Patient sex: M
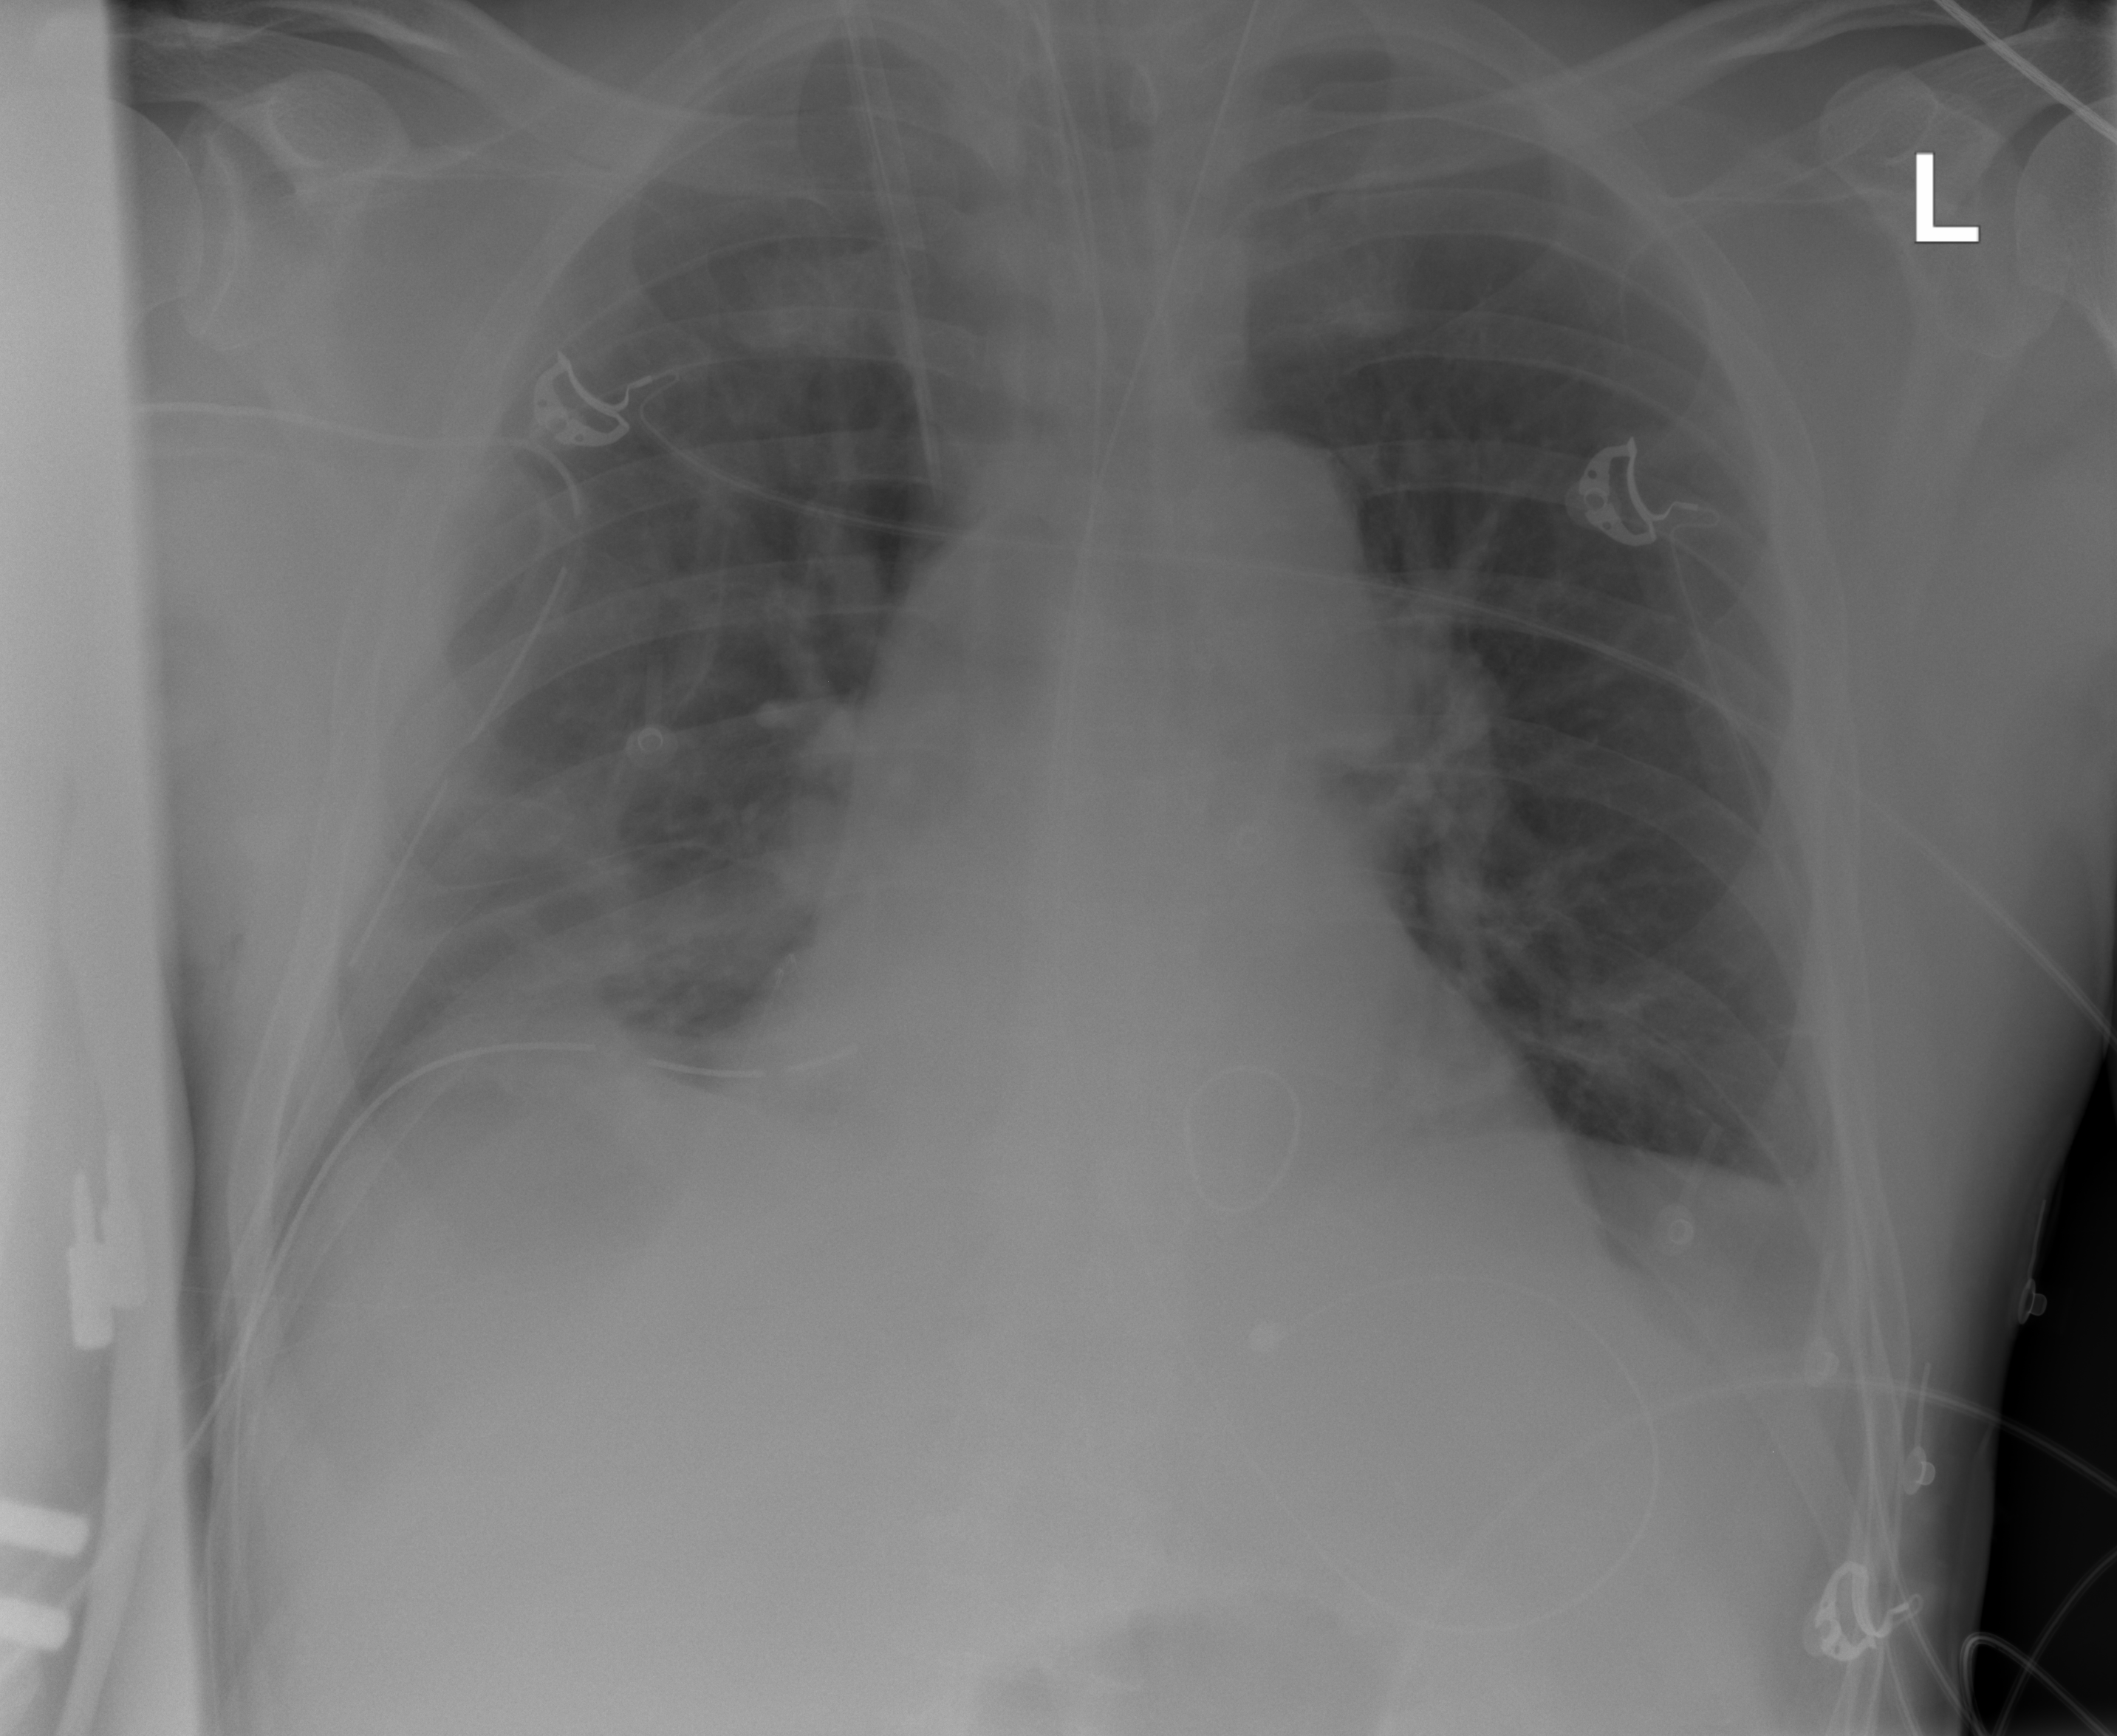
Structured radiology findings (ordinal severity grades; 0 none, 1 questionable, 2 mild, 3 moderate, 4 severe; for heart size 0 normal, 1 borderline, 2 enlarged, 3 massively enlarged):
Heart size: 0
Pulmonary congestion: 2
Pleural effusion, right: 2
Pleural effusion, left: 2
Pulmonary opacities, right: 0
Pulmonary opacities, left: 0
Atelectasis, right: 2
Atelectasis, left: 2